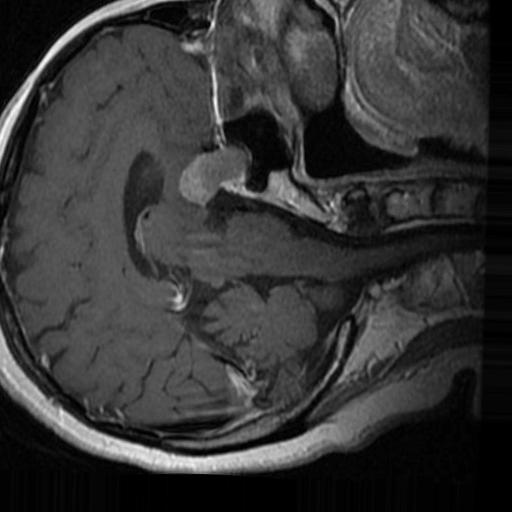
Label: brain_tumor